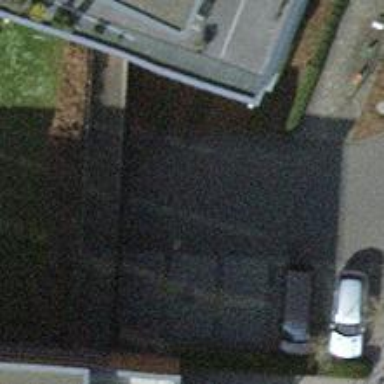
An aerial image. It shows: Parking entrance.